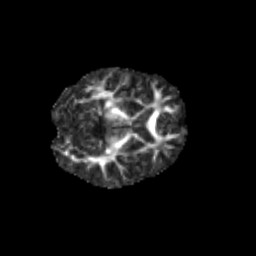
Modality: FA
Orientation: axial
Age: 6
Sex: male
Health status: healthy